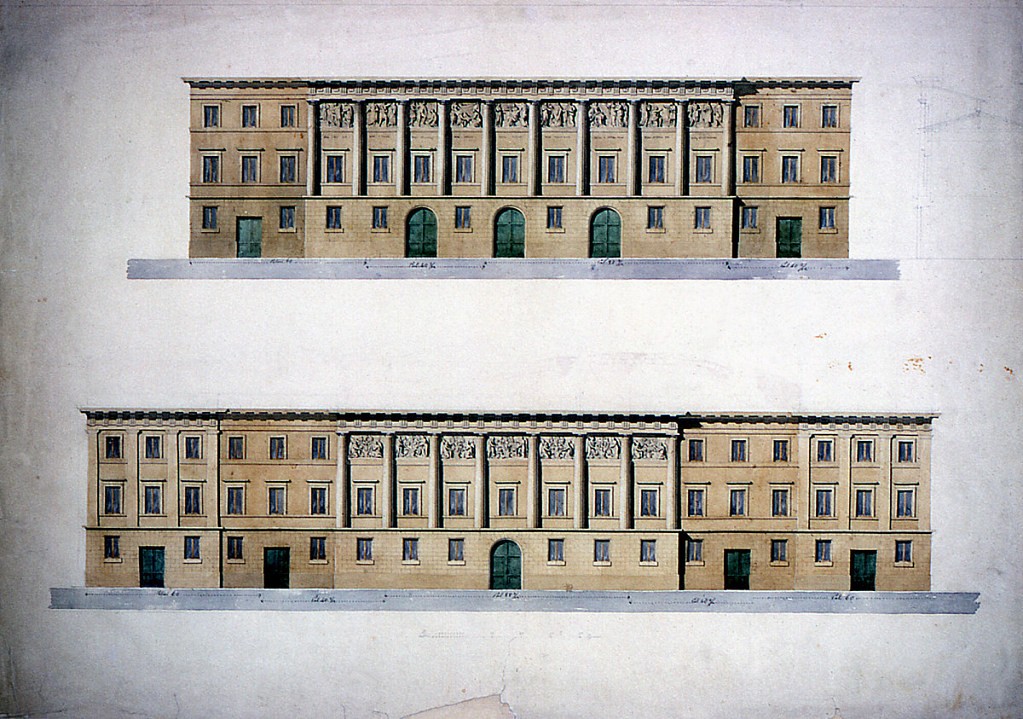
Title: Two Facades of a Public Building
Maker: Antonio Sarti, Italian, 1797 - 1880
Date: ca. 1840
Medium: Pen and black ink, brush and watercolor, graphite on paper
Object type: Drawing
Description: Two elevations of long horizontal buildings. Positioned horizontally, one on top of the other; the bottom project suggests a greater length than the top one. The top project has a slightly projecting central section of nine bays and lateral sections of three bays each. The bottom project has a central section of seven bays and pairs of lateral sections of three bays each. In both buildings, the central sections show embedded fluted Doric columns supporting an entablature with triglyph friezes. In each intercolumnar space are a window and a relief depicting classical scenes. The lengths are inscribed in the bases of the buildings. A section, in graphite, beside the top design shows the top story as a sham one. Indication of scale in Palmi beneath each elevation and in lower margin